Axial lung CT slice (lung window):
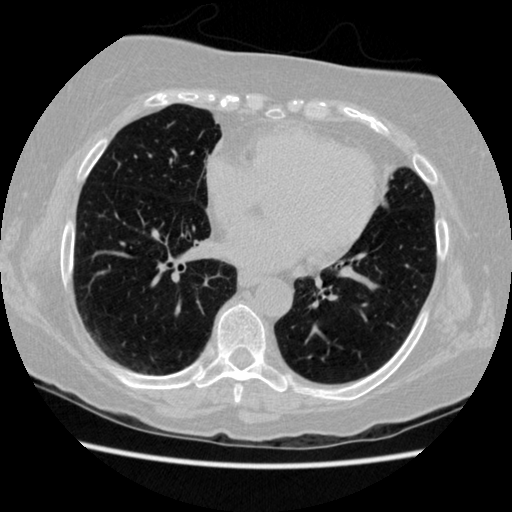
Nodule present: no